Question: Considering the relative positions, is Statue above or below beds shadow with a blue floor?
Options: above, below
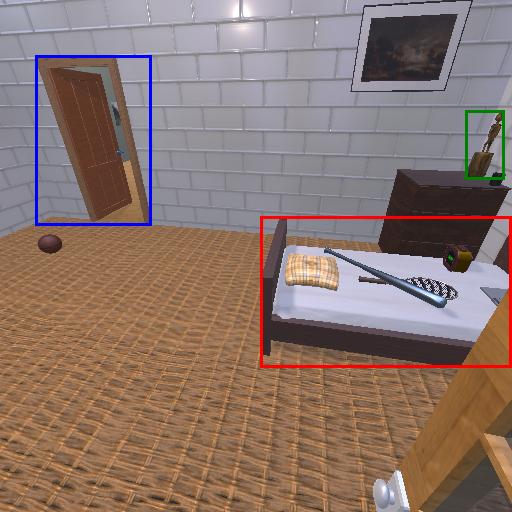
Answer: above